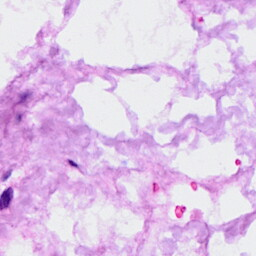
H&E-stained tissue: Ovarian